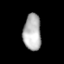
Tissue: lung
Cell type: Epithelial cells
Senescence score: 0.5917
Nuclear area (px): 633
Mean DAPI intensity: 179.597